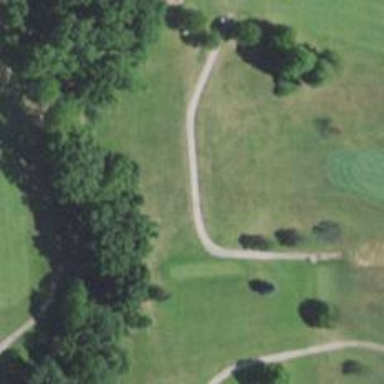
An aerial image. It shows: Path designated for golf carts.